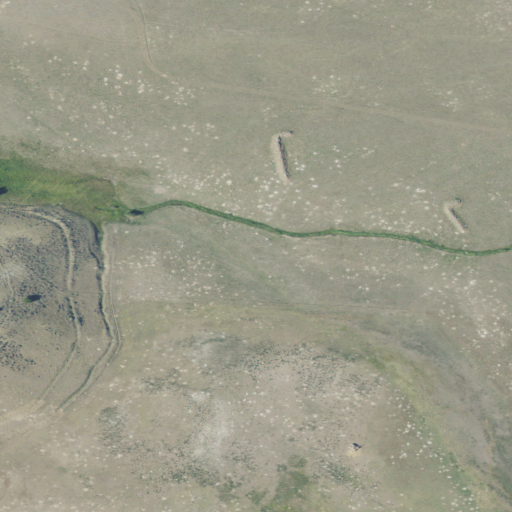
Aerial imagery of valley in Montana named Kettle Hollow containing grassland and herbaceous wetlands